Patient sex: M
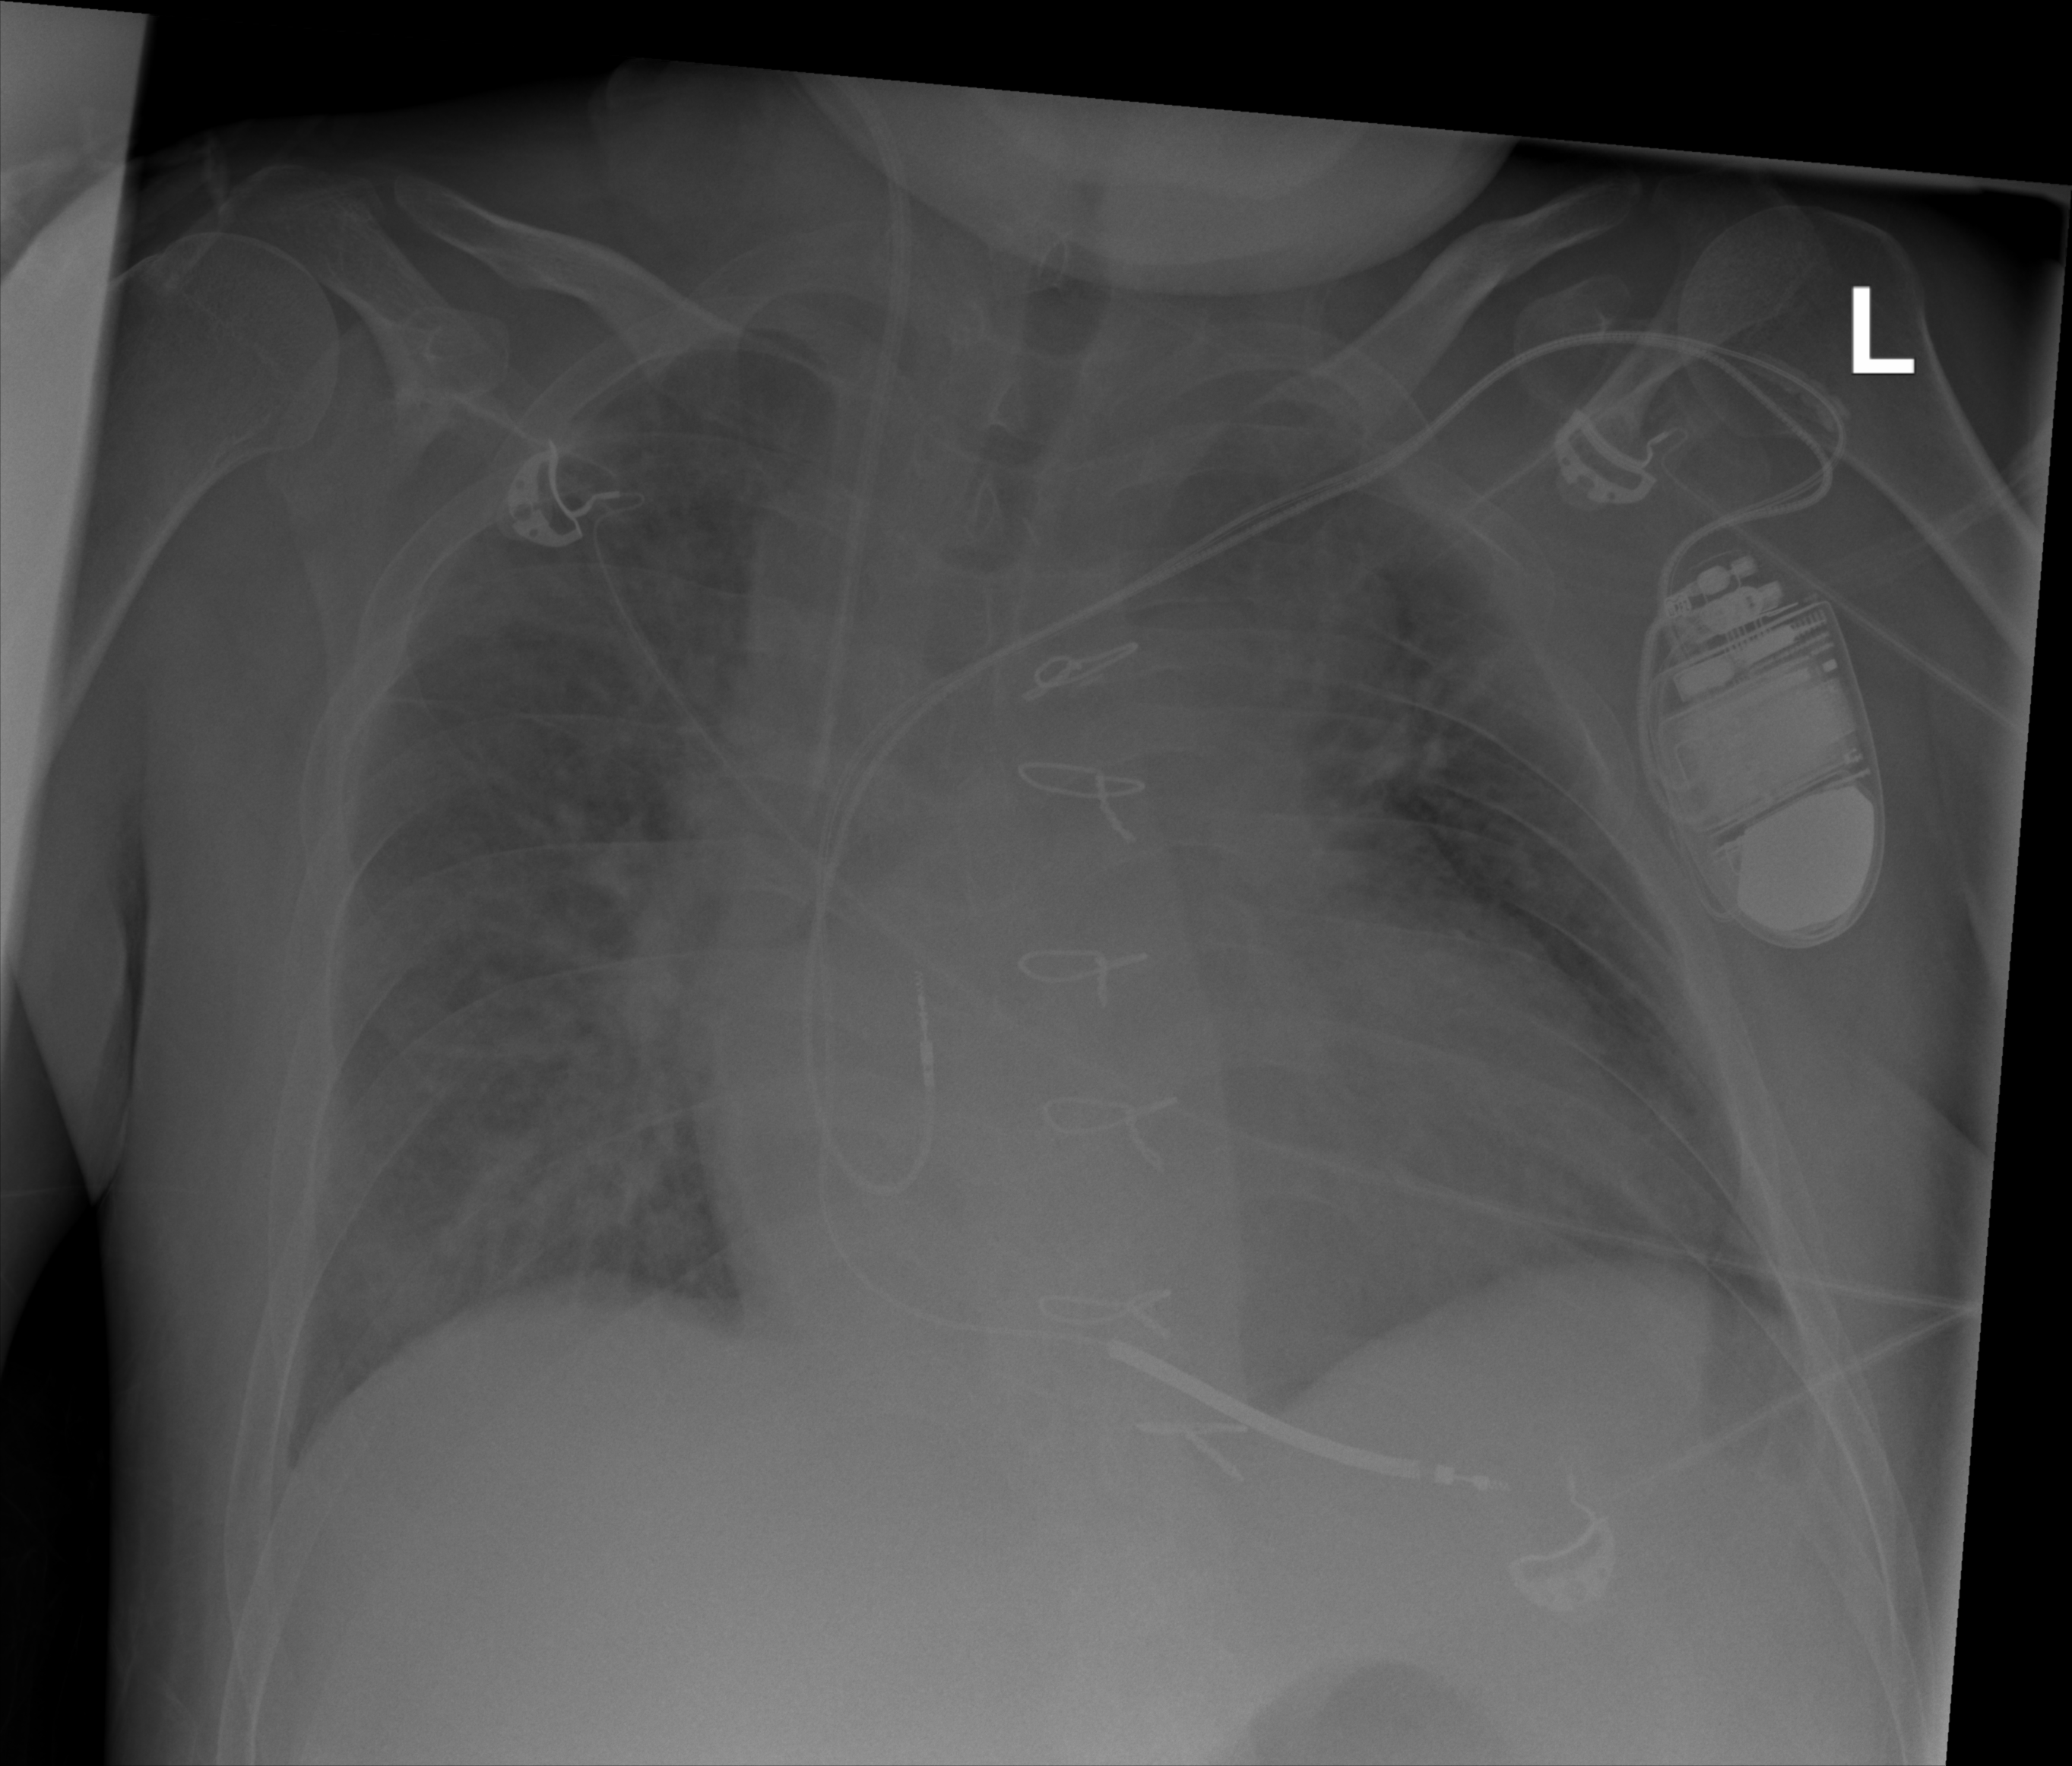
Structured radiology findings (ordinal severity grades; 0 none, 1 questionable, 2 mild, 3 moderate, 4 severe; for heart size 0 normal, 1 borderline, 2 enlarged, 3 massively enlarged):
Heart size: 3
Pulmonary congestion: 3
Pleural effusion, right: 0
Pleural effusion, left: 0
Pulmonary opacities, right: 3
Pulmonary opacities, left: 1
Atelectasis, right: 2
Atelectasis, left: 0